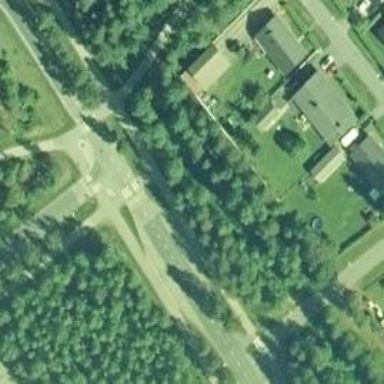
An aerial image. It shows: Marked crossing on the road.